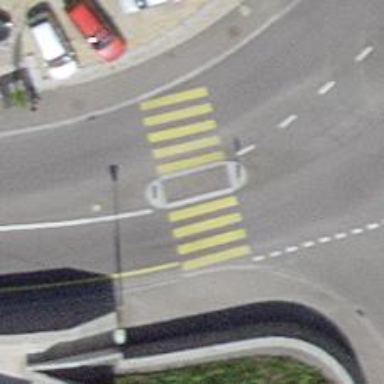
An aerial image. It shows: Uncontrolled zebra crossing with pedestrian island.